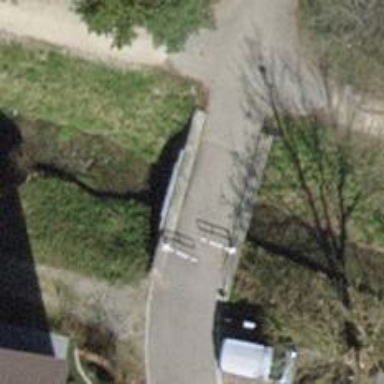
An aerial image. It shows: Cycle barrier.